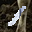
Label: 1